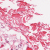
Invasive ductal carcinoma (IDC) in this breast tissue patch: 0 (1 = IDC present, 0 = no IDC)